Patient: sex F, age 67
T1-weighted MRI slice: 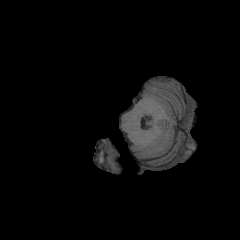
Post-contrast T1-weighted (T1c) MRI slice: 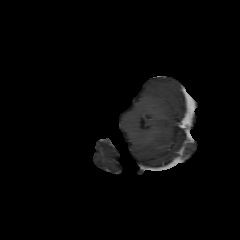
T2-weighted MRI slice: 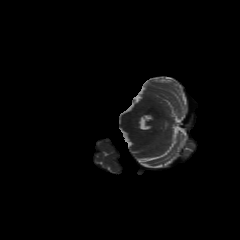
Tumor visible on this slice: no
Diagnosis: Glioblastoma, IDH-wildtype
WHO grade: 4